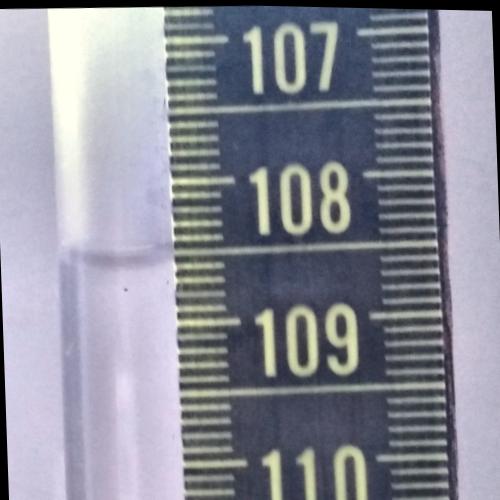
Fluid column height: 108.5 cm